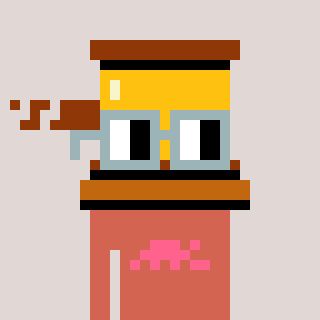
a pixel art character with square dark gray glasses, a gavel-shaped head and a peachy-colored body on a warm background